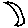
Label: moon